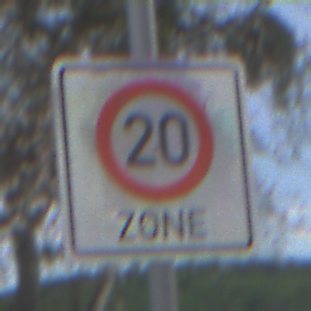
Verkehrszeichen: BeginnZone20
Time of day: Midday
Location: Outdoor (RoadRail)
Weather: PartlyCloudy
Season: NotSpecified
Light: Natural